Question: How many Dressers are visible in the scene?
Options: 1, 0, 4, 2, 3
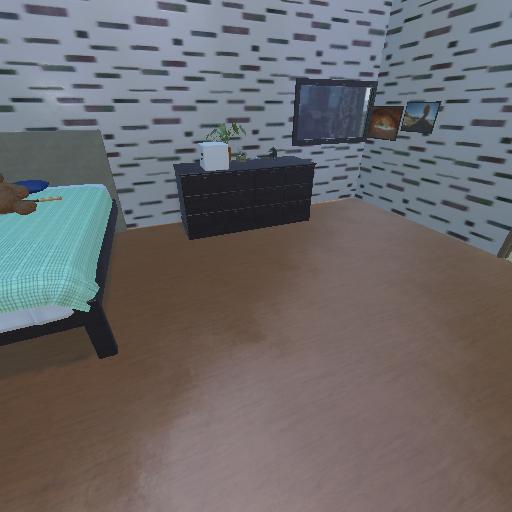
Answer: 1